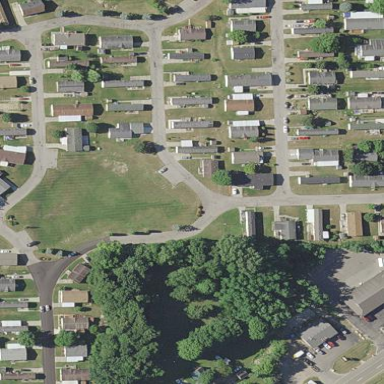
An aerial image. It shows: Residential area designated as trailer park.